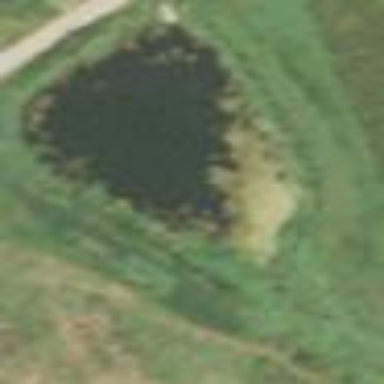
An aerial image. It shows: Pond with natural water.